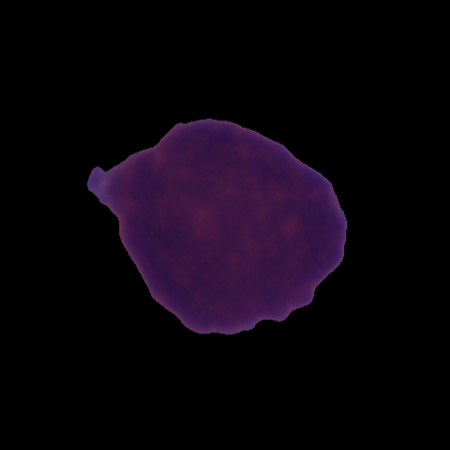
Label: cancer